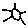
Label: sun